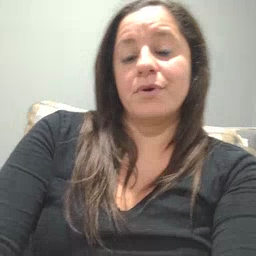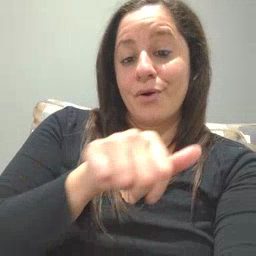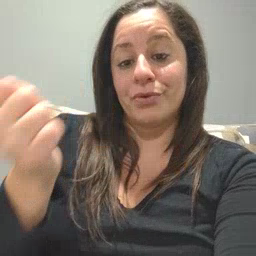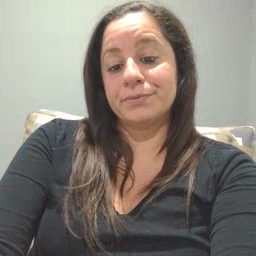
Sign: another